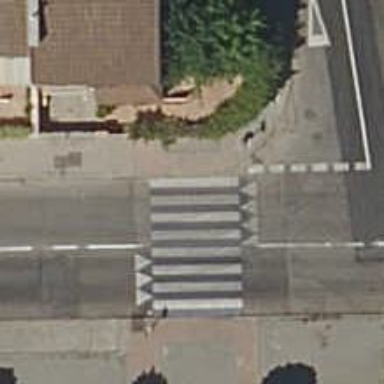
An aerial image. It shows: Uncontrolled crossing with bump for traffic calming.